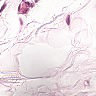
Metastatic tissue present: no